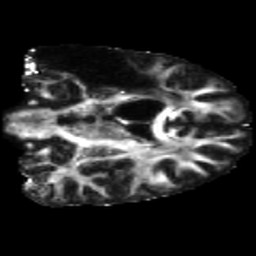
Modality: FA
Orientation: coronal
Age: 43
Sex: male
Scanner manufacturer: siemens
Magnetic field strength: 3 T
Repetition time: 5.47 s
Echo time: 0.0854 s